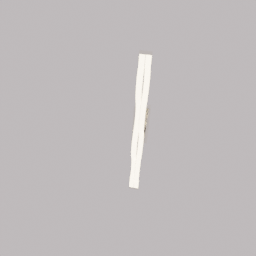
Label: lighting